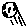
Label: moon